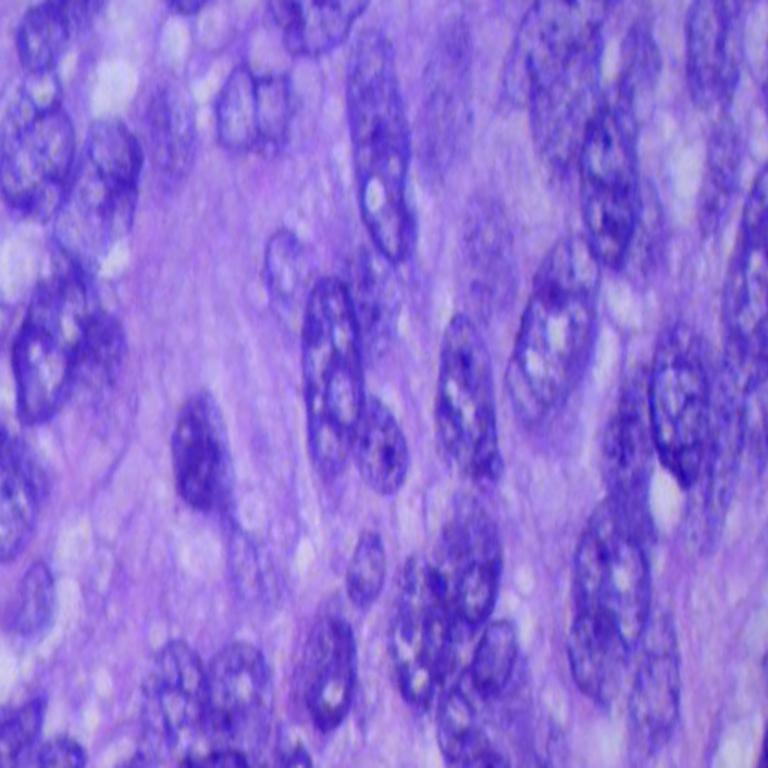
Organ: lung
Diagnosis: squamous carcinomas